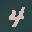
Label: 4